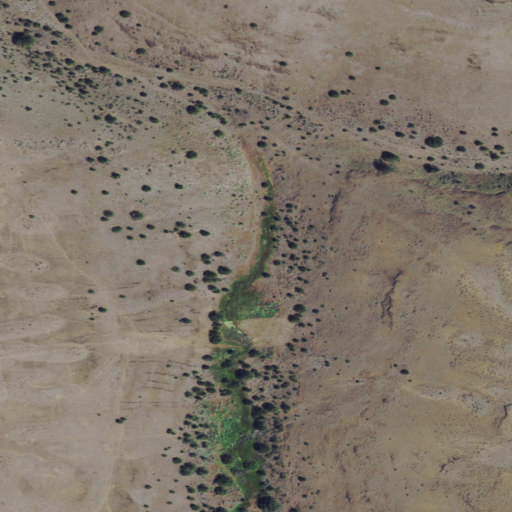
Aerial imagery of valley in Oregon named Kibby Canyon containing shrub and grassland